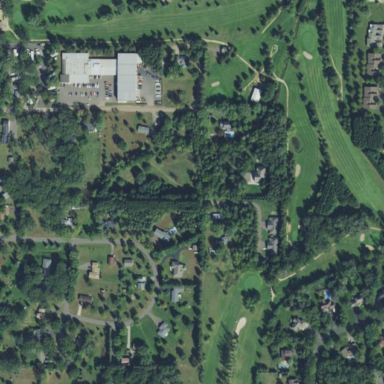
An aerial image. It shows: Golf course surrounded by greenery.